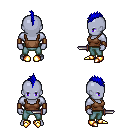
a pixel art fantasy rpg character, male body template, dark elf, purple skin, brown pirate shirt, teal pants, blue mohawk hairstyle, leather bracers, gold boots, dagger, four views (front, back, left, right), 2x2 character sprite sheet, small pixel art, hard edges, no anti-aliasing